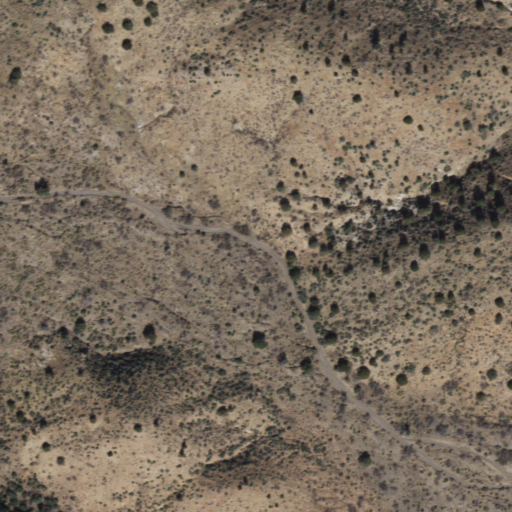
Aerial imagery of valley in Arizona named Owl Canyon containing shrub and grassland